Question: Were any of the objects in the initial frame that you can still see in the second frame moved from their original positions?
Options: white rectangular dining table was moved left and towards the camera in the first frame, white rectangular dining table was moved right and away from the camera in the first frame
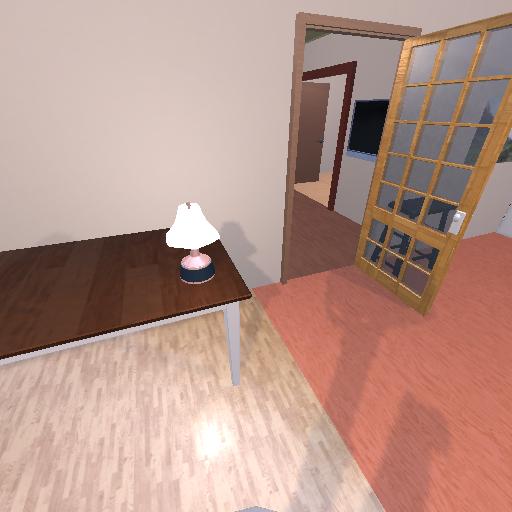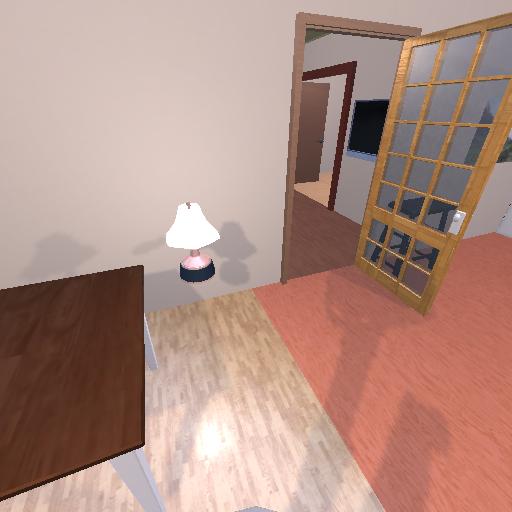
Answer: white rectangular dining table was moved left and towards the camera in the first frame